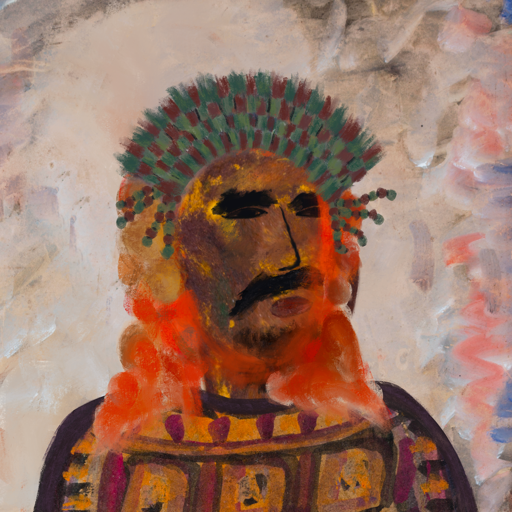
Background: Roy_Bahadur, Head And Neck Side: Comrade, Face Side: Mosgoul, Bust: Doll, Hair Side: Rupkatha, Head Accessory: After_Raid_Crown, Second Necklace: Blank, Necklace: Blank, Baby: Blank